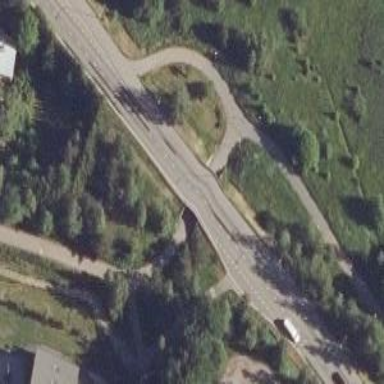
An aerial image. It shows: Asphalt cycleway.